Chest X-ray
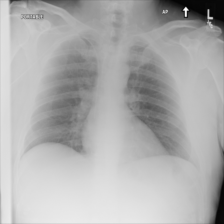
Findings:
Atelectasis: negative
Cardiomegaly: negative
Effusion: negative
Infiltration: negative
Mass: negative
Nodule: negative
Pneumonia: negative
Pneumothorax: negative
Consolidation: negative
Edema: negative
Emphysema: negative
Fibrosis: negative
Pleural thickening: negative
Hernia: negative